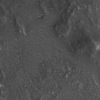
Atmospheric dust classification: not_dusty